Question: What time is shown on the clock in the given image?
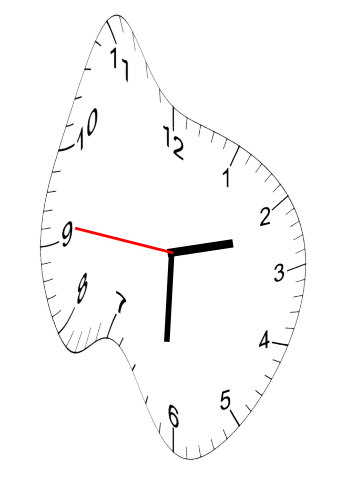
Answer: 02:30:46